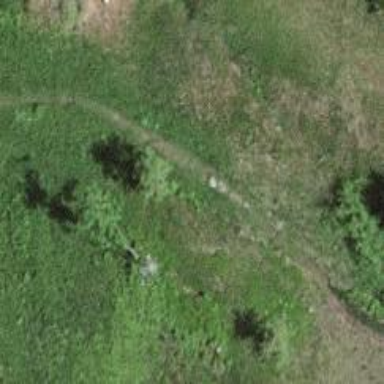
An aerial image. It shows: Grassy path.